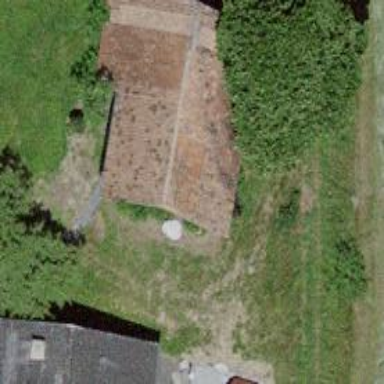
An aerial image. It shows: Rural barn.